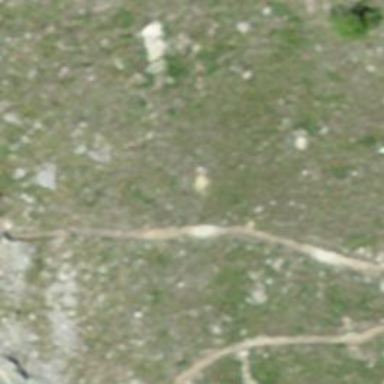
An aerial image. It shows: Path.